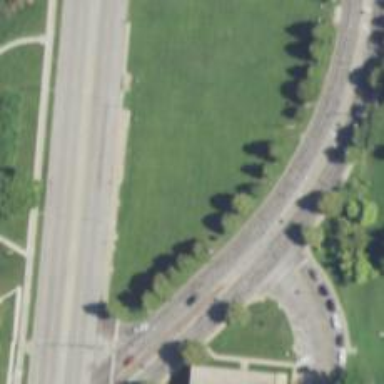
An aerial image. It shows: Road with dash markings.